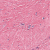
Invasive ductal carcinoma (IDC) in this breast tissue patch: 0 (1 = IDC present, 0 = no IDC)